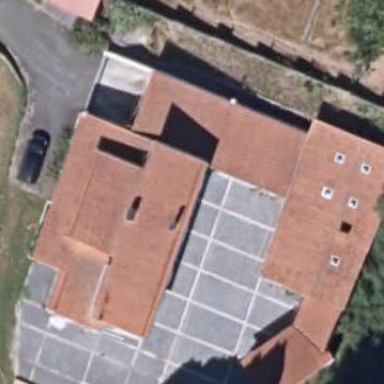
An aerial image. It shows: Simple and straightforward house.